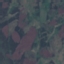
Land use / land cover class: HerbaceousVegetation